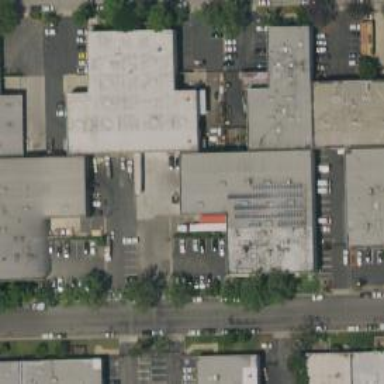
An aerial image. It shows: Warehouse.